Interaction volume radius: 10 \u00c5
Interaction volume height: 10 \u00c5
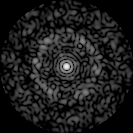
Disorder parameter: 0.8483